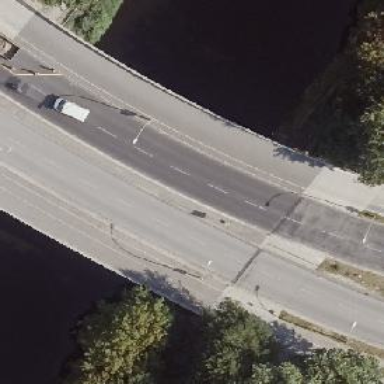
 and there is cycle track on the right side of the road."